Question: I am using the <URL> library to create a slideshow for mobile websites. The problem is that the images are fetched from the web service and then added to the control. When I do that the images appears like this:

Here is the implementation:
'''
<div id="slides">
</div>
$(document).ready(function () {
$.get(window._resources["load-gallery"], { productId: productId, siteId: 2, presentation: "Media Gallery,Main Image" }).done(function (data) {
for (i = 0; i < data.length; i++)
{
var url = "http://someurl.com/" + data[i].MediaDocument.Url;
var img = $('');
img.attr('src', url);
img.appendTo('#slides');
}
});
});
'''
If I don't feed the slides element dynamically and add it as static images/ hardcoded then it works fine and I can swipe through all the images.
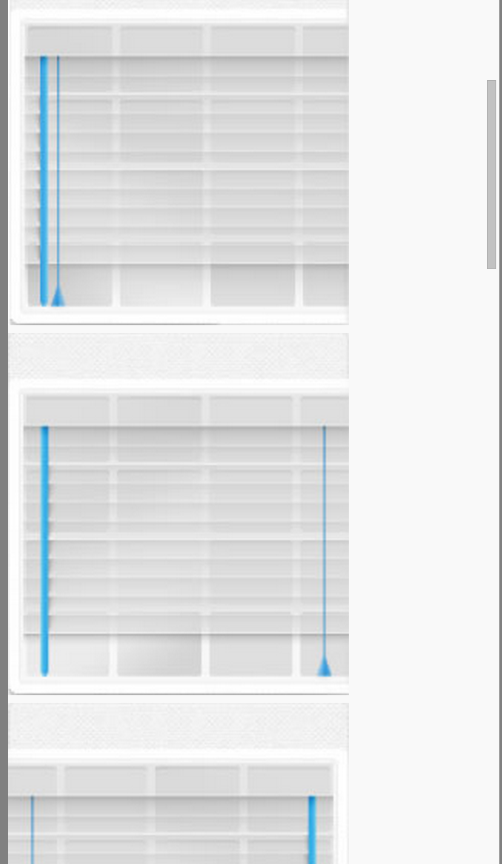
Answer: (This is a bit of guesswork, because I don't know SlideJS, and your code is missing the initialization of the slider, but let's try...)
As per the SlideJS' home page, you must call the following to initialize the slider.
'''
$("#slides").slidesjs({
width: 940,
height: 528
});
'''
I assume that you do this before you load the images from the server. I also assume that SlideJS doesn't react to updates of the gallery, but only accesses them on initilisation.
So, what you must do is to call the initialization after you've loaded the images:
'''
$.get(window._resources["load-gallery"], { productId: productId, siteId: 2, presentation: "Media Gallery,Main Image" }).done(function (data) {
for (i = 0; i < data.length; i++)
{
// insert images and stuff
}
// NOW apply slidejs
$("#slides").slidesjs({
width: 940,
height: 528
});
});
'''
It might also be that SlideJS has got a callback to update the slider after images have added or removed. In that case, your initialization could stay where it is now, you'd only have to call the update method after you've loaded the images.